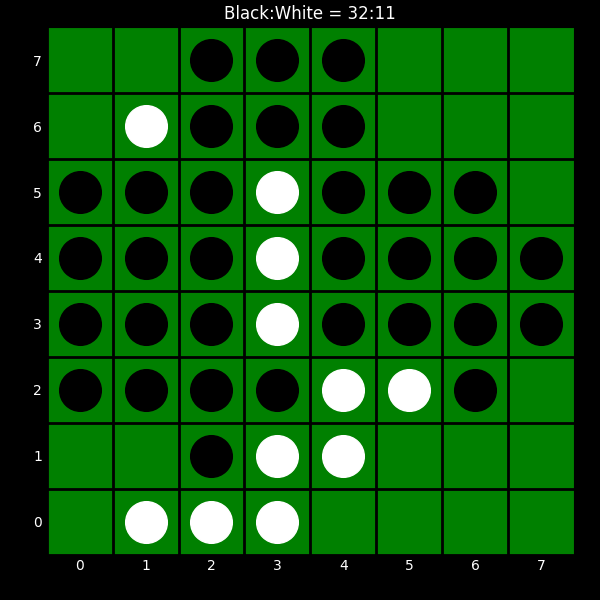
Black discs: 32
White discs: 11